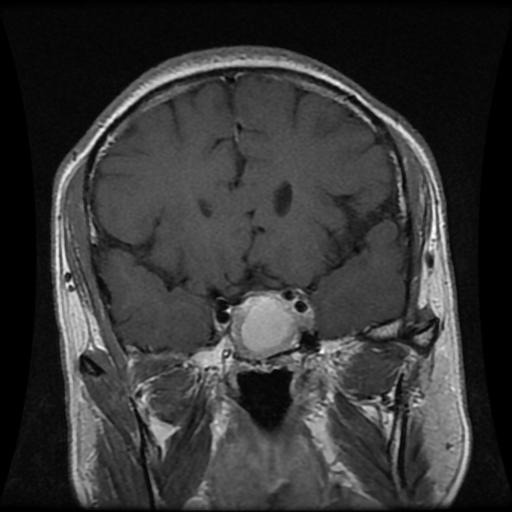
Label: pituitary